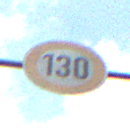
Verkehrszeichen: Geschwindigkeit130
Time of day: MorningAfternoon
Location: Outdoor (Nature)
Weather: PartlyCloudy
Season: NotSpecified
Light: Natural